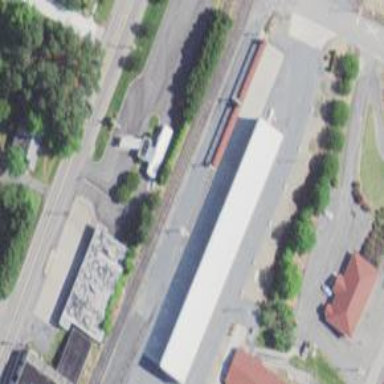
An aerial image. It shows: Rail spur service.